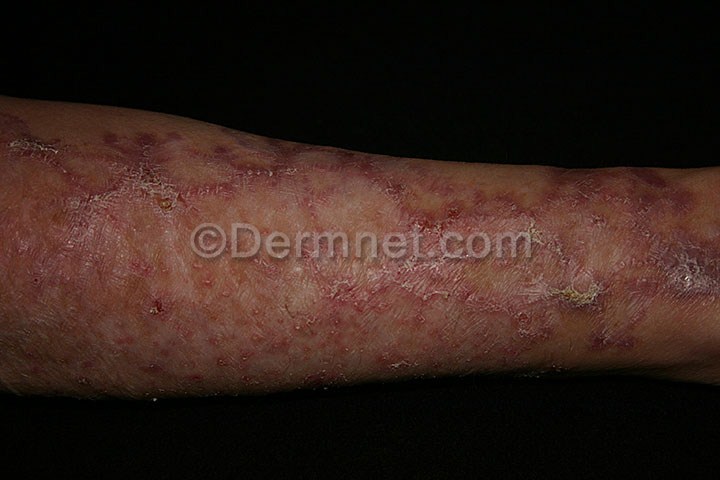
Disease: Bullous Disease Photos